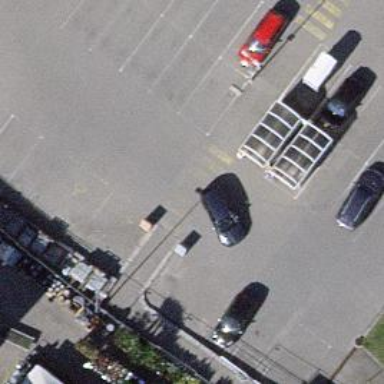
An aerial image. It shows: Uncontrolled zebra crossing on the road.